Field crop: tomato
Growth stage: 1
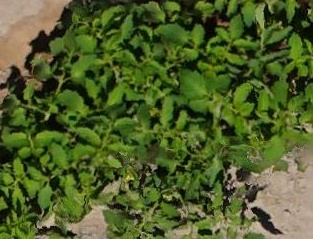
Species: tomato